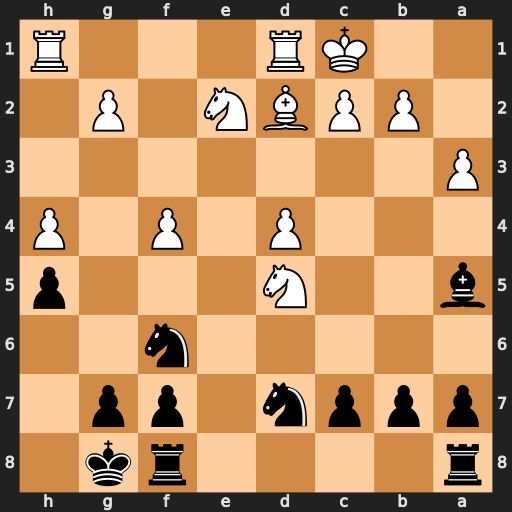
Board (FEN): r4rk1/pppn1pp1/5n2/b2N3p/3P1P1P/P7/1PPBN1P1/2KR3R
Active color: b
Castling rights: -
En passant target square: -
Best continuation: Bxd2+ Kxd2 Nxd5